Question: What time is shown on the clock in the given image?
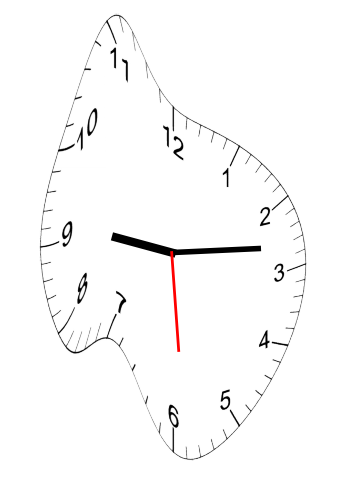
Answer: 09:13:29